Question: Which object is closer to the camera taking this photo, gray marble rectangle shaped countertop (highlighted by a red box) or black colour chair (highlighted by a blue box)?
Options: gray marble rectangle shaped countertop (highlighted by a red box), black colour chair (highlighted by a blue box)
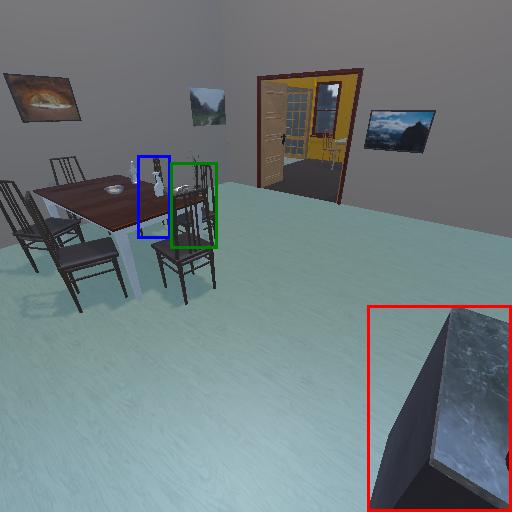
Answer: gray marble rectangle shaped countertop (highlighted by a red box)